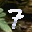
Label: 7